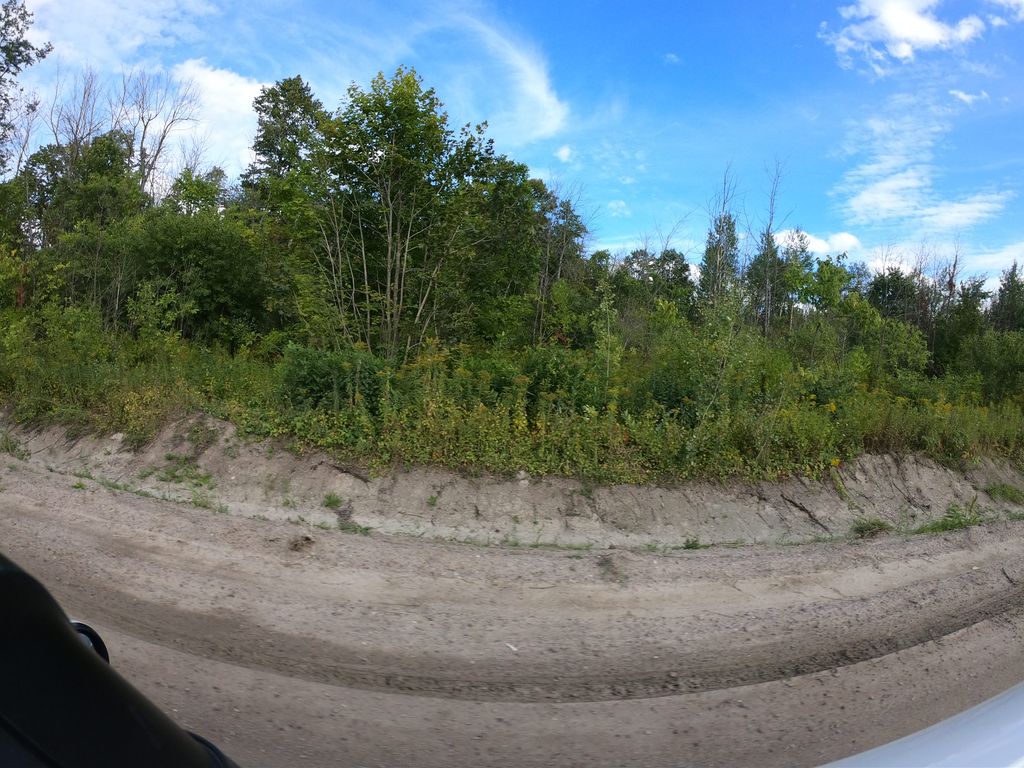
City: ottawa-gatineau